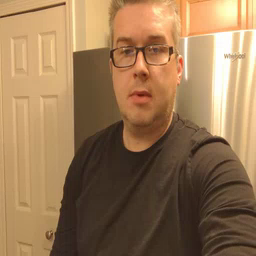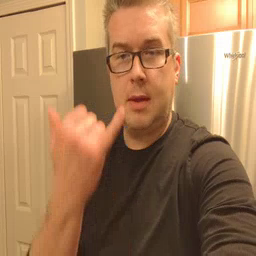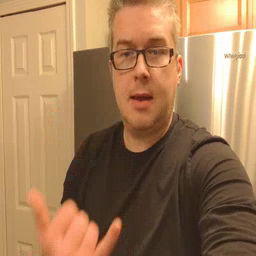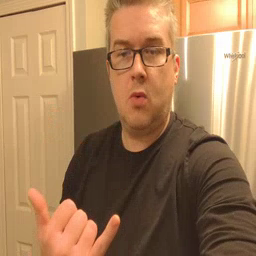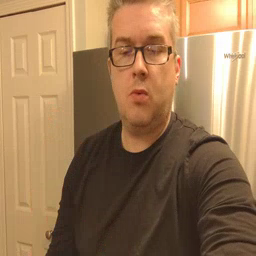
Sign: now